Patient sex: F
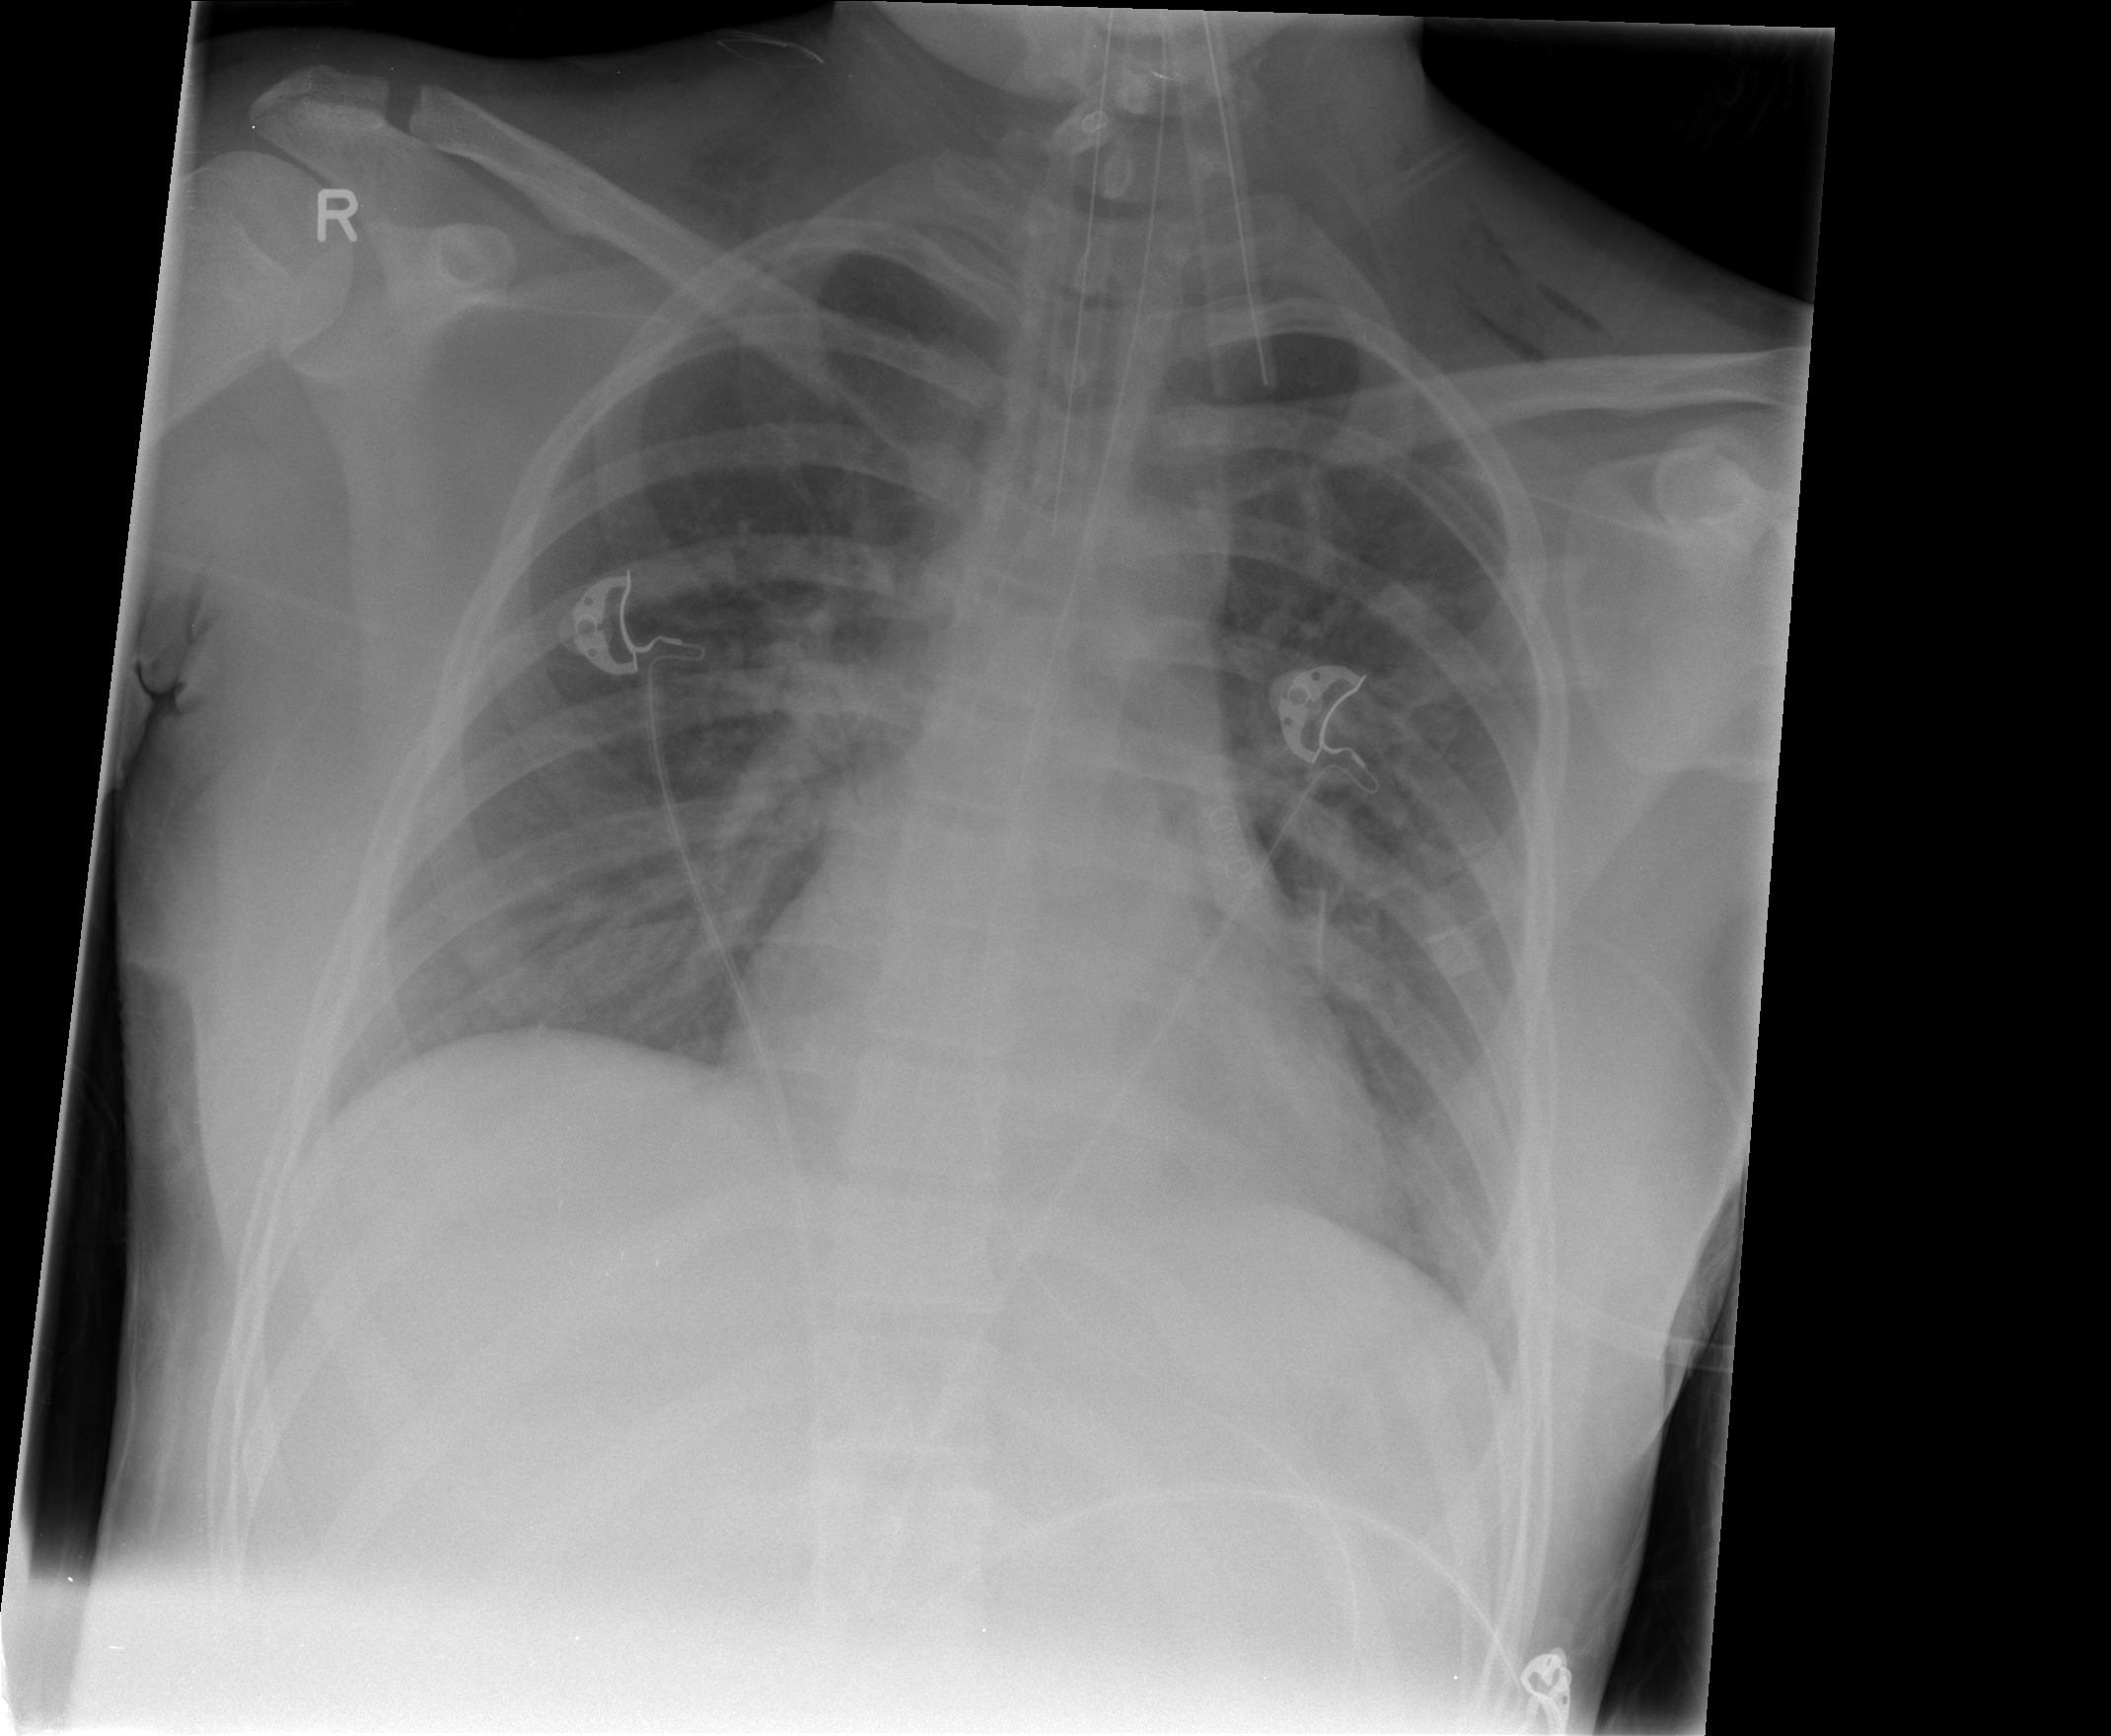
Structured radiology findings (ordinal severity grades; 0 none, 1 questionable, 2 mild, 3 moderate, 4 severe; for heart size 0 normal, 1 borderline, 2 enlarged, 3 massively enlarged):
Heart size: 1
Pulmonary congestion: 2
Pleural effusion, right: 0
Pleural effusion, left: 0
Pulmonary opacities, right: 0
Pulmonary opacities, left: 0
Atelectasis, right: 2
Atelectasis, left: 0